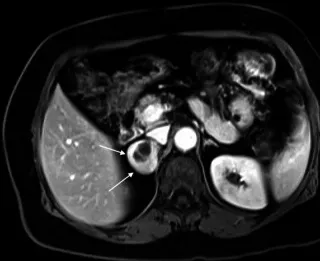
(A) right adrenal schwannoma in the T1 sequence of MRI. The cystic necrotic component can be seen in this imaging study. The schwannoma was shown by a white arrow.
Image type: radiology (mri)